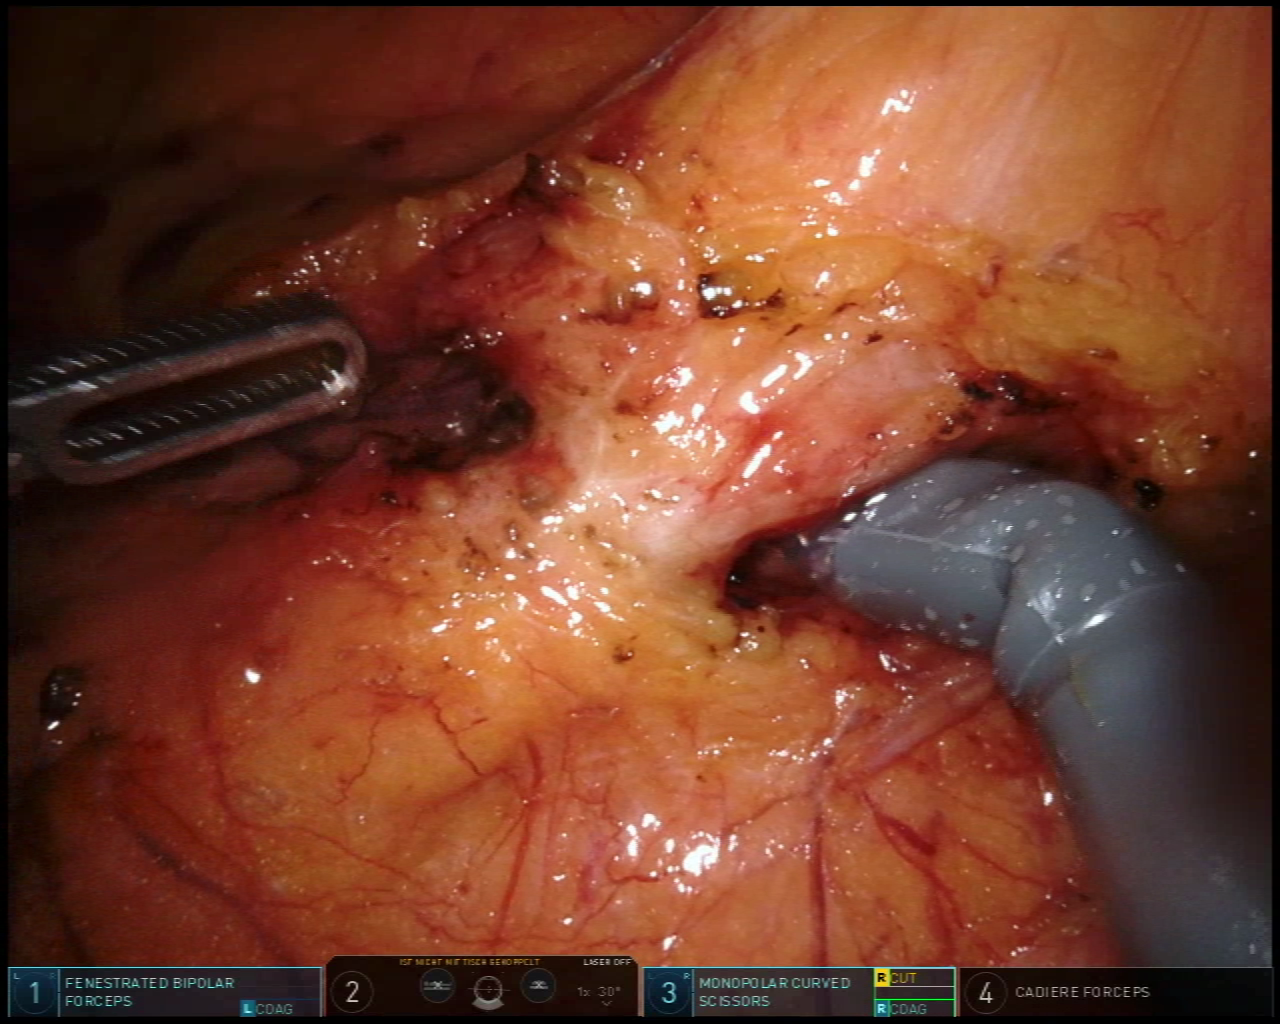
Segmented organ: inferior_mesenteric_artery
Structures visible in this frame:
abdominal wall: no
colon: no
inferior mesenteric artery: yes
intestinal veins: no
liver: no
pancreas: no
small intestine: no
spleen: no
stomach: no
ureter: no
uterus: no
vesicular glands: no